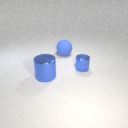
large blue metal cylinder in front of small blue metal cylinder